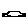
Label: car